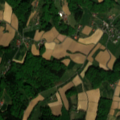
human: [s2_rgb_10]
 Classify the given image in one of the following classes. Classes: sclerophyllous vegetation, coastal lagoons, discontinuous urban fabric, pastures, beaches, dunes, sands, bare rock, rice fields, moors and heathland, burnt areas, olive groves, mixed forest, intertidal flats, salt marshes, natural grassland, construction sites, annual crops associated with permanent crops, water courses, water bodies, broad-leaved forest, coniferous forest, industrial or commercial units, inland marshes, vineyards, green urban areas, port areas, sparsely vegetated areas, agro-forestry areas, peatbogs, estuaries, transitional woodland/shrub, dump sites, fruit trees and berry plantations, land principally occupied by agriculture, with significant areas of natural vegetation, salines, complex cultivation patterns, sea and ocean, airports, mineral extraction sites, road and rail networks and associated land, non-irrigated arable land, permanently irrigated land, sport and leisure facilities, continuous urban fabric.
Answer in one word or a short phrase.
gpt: non-irrigated arable land, complex cultivation patterns, broad-leaved forest